RGB frame:
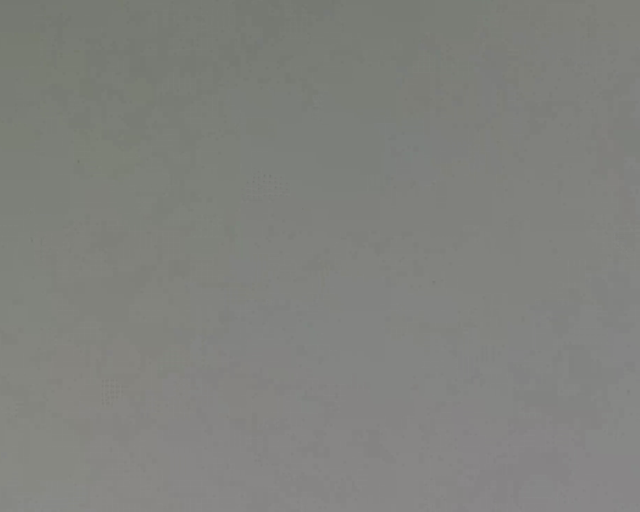
Thermal frame:
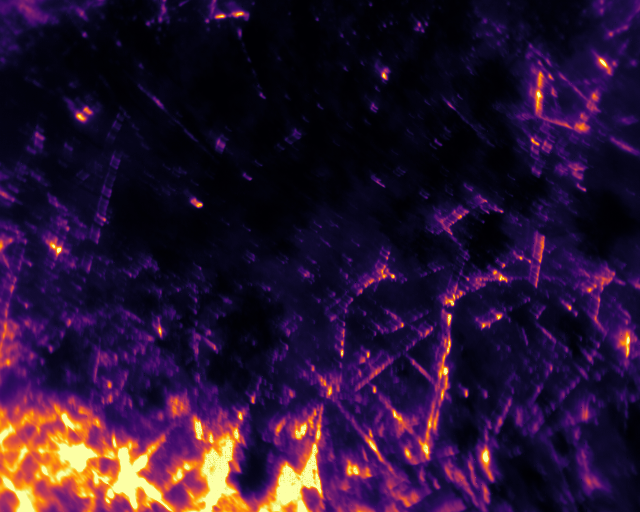
Captured: 2026-02-27 02:40:31
Pixels at or above 80 °C: 46962 (fraction of frame: 0.1433)